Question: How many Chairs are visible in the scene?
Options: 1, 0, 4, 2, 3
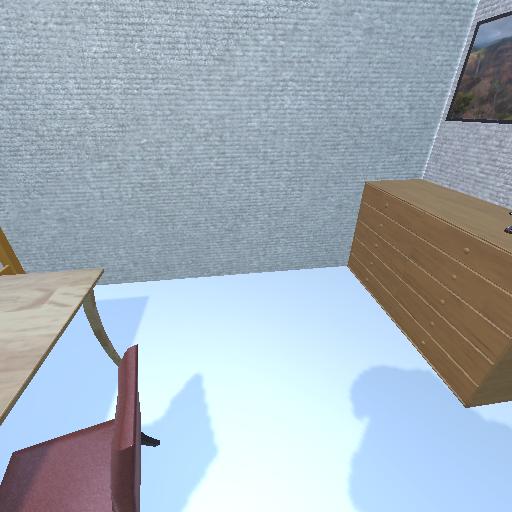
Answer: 1